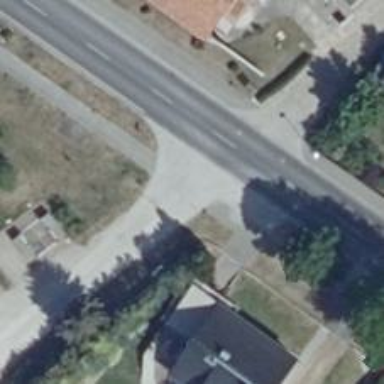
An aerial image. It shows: Residential road with concrete plates surface.